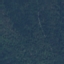
Land use / land cover class: Forest